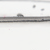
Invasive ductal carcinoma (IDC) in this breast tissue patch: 0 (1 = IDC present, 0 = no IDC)